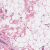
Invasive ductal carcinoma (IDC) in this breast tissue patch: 0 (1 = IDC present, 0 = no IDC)